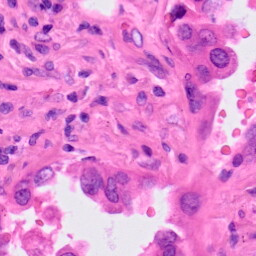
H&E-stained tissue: Lung